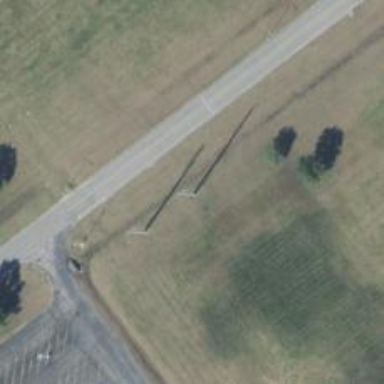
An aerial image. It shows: Power pole.